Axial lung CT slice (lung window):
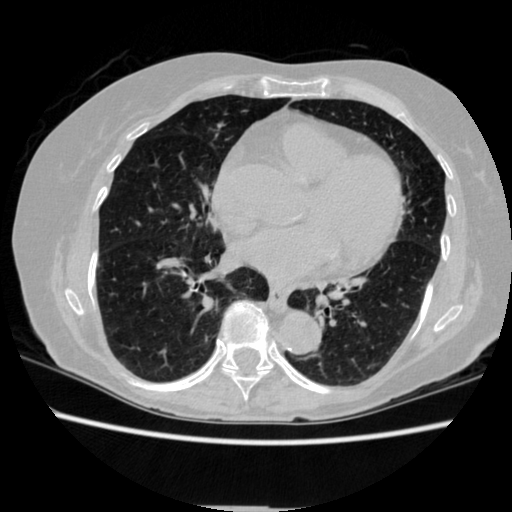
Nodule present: no